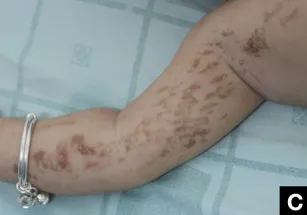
(C, D) Patient at 6 months of age with warty papules and hyperpigmentation.
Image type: medical_photograph (skin_photograph)